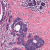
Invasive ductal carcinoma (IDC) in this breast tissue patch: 0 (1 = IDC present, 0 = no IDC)